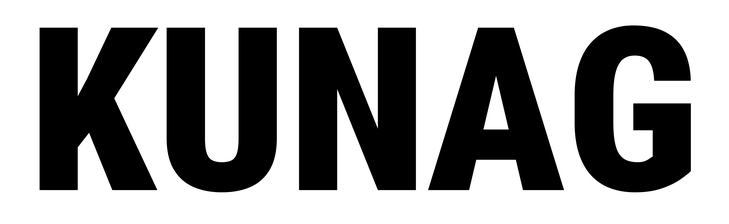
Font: Roboto_Condensed_Black